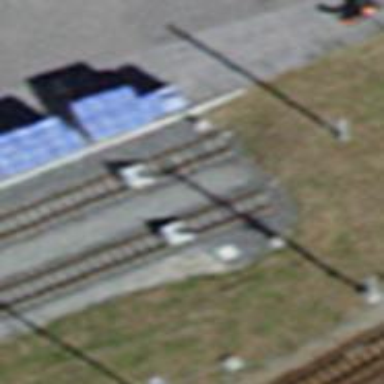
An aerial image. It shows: Railway buffer stop.